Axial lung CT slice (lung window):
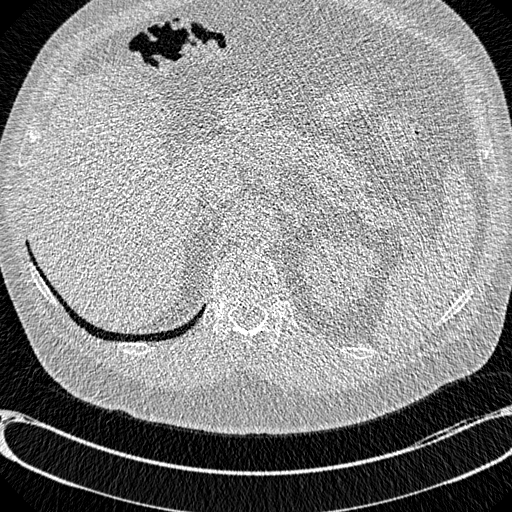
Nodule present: no